Question: Imagine that I have a table like the below table in my database, how can I write a query that returns all of the places that are a part of the place that I use as input for this query?
For example, if I send:
'''
(this is the input) (I want this result)
1 (Europe) France, Italy, Paris, PartA, PartAA
3 (France) Paris, PartA, PartAA
4 (Paris) PartA, PartAA
'''

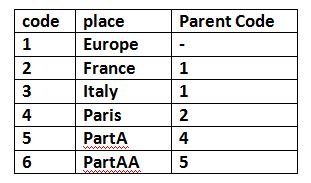
Answer: As suggested by Martin Smith I had a look at recursive CTEs and this is what I came up with:
'''
with place_hierarchy (code, place, parent_code)
as (
select p.code, p.place, p.parent_code
from places p
where p.code = :code
union all
select p.code, p.place, p.parent_code
from places p
inner join place_hierarchy ph on p.parent_code = ph.code
)
select ph.place
from place_hierarchy ph
'''
It's completely untested, though.